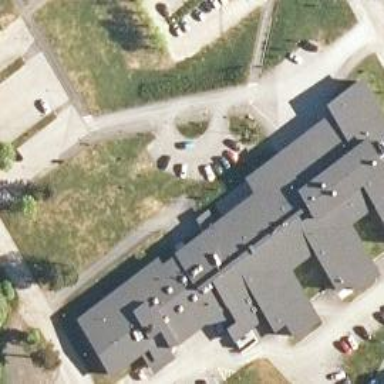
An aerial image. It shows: Medical facility known as polyclinic.